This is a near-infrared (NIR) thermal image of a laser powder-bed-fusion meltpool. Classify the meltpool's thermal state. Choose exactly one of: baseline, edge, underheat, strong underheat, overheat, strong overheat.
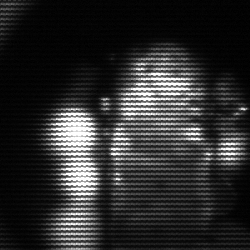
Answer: strong underheat